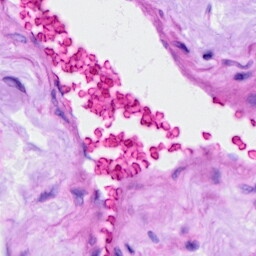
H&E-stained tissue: Ovarian